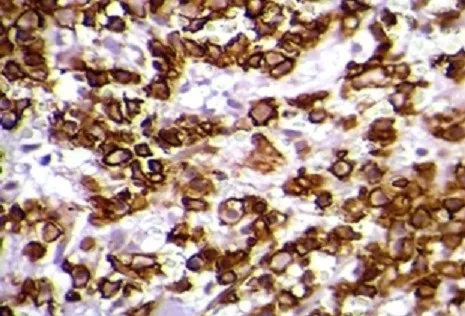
Immuno-histochemical results: CD138-positive plasmocytes (High power x 400).
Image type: pathology (immunostaining)